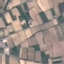
Land use / land cover class: PermanentCrop